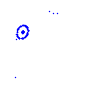
Particle: proton